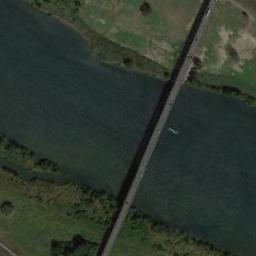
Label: bridge